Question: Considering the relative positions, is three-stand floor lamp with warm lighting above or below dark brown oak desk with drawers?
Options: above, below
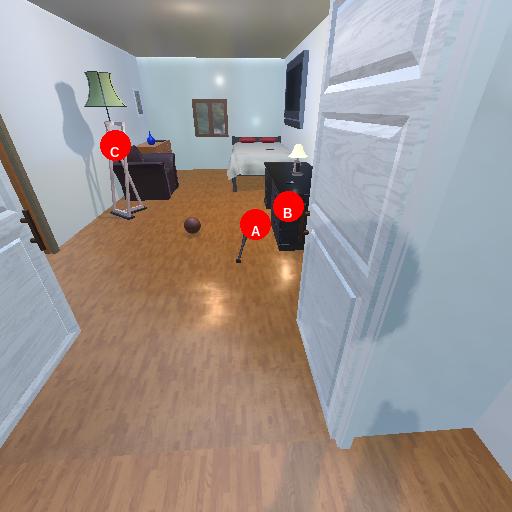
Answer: above